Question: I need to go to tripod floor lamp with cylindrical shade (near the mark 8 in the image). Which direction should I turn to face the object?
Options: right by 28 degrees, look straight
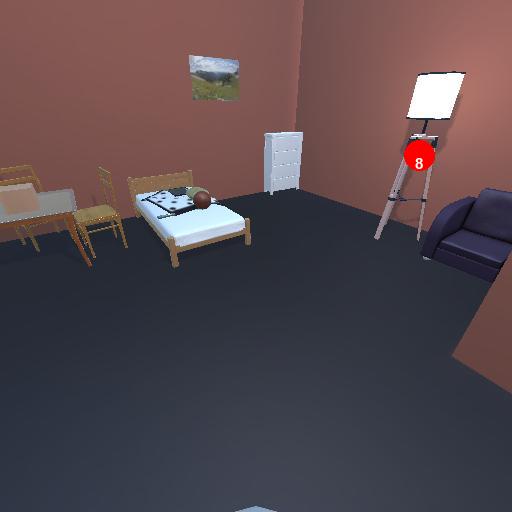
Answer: right by 28 degrees